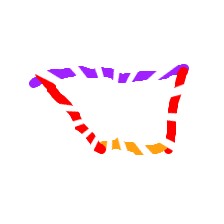
Shape: trapezoid